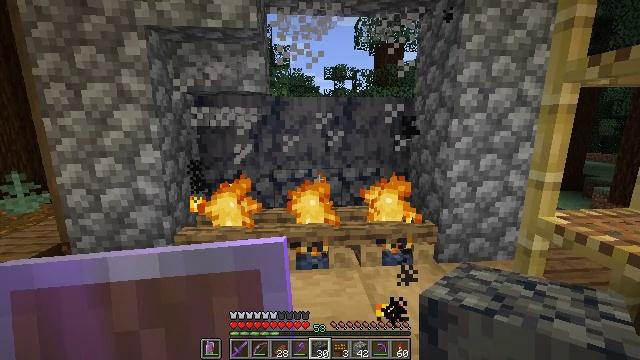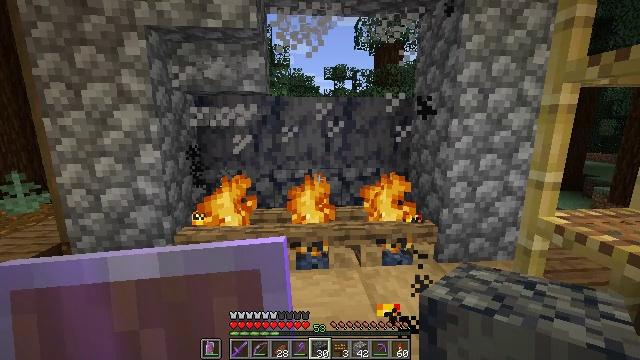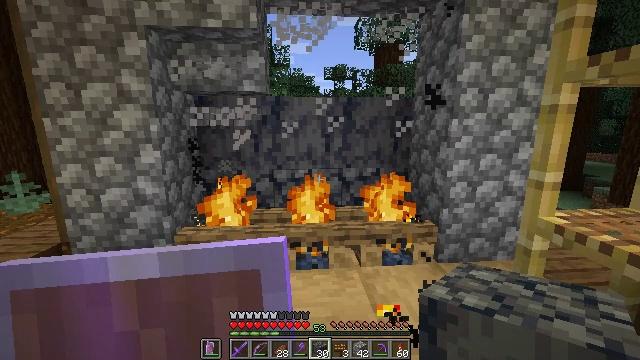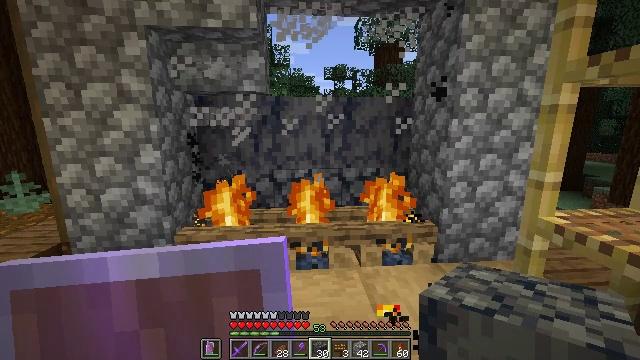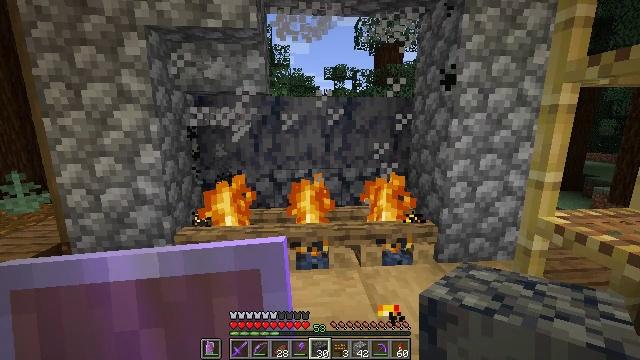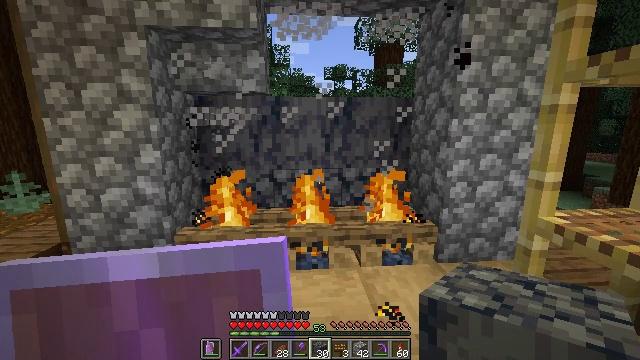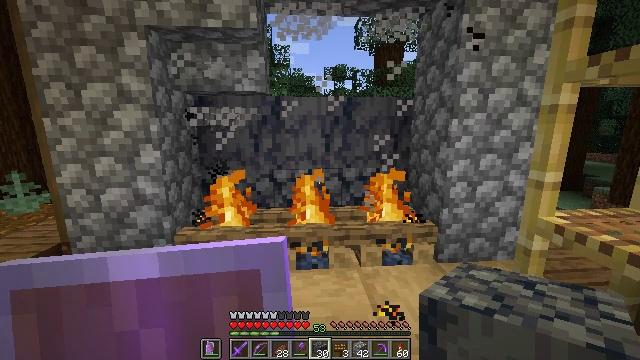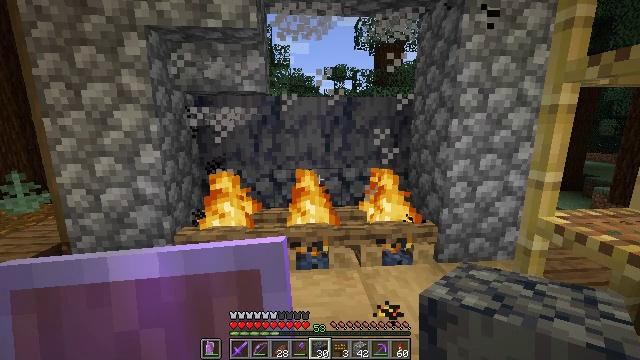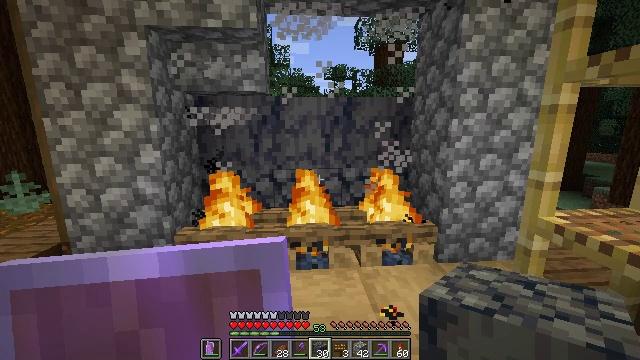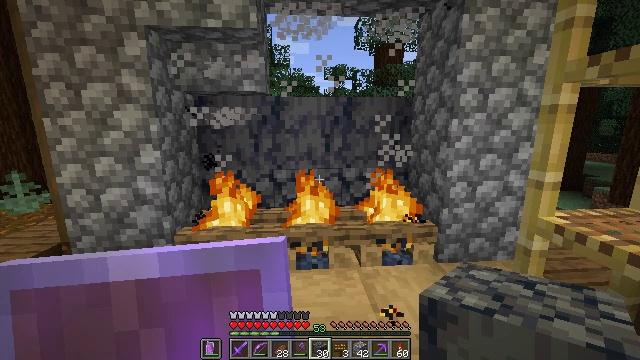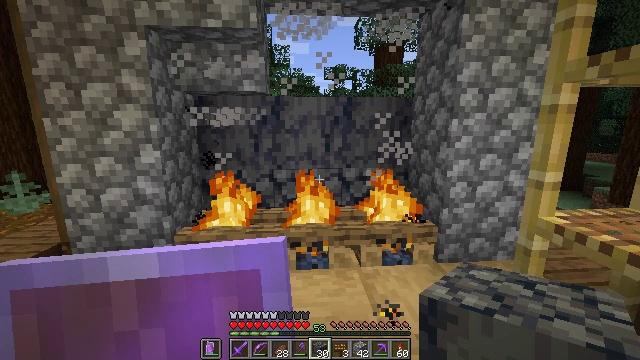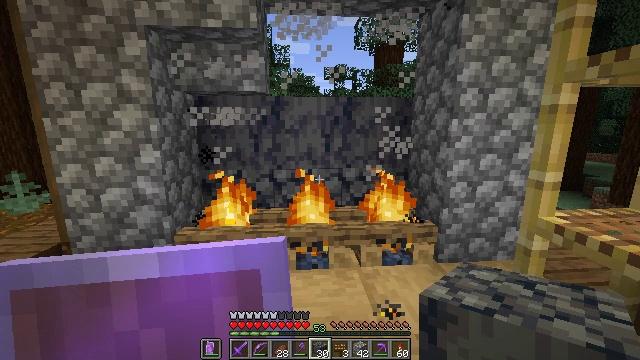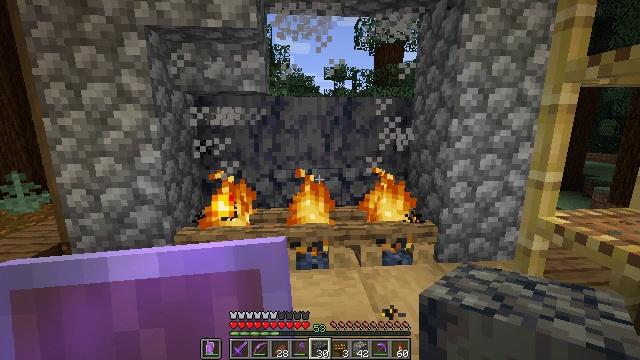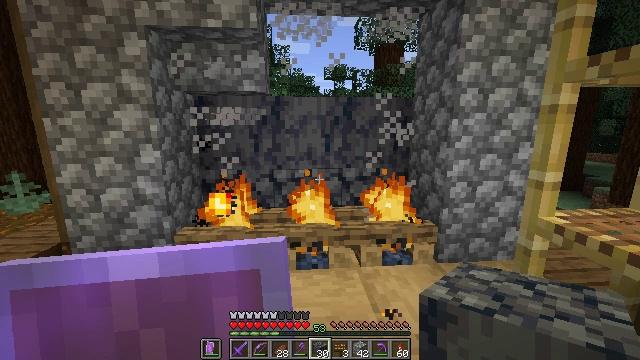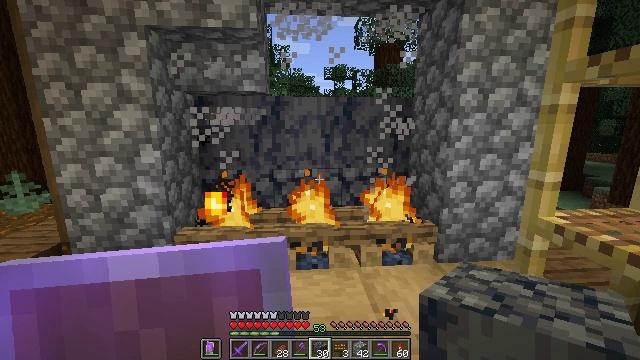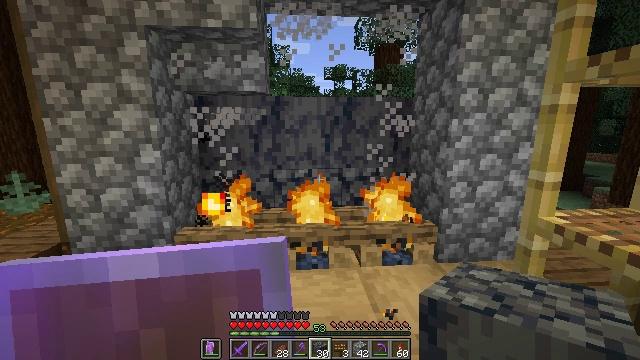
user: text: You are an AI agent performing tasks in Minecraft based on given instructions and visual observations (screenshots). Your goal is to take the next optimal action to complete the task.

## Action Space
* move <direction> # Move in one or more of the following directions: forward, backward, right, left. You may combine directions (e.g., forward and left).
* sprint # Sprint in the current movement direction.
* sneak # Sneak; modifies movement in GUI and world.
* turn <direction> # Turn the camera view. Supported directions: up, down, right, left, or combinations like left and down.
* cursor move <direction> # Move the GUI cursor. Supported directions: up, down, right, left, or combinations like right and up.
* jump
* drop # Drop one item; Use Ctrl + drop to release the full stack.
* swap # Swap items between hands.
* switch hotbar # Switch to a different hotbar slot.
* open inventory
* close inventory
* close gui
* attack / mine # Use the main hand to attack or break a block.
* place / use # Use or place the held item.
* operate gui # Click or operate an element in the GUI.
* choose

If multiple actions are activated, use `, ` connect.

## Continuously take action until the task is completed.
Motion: motion action
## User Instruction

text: Destroy the campfire carefully.
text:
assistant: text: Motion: no_op
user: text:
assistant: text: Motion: no_op
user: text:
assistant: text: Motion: no_op
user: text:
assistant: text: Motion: no_op
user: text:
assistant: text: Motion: no_op
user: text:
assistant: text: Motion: no_op
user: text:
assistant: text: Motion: no_op
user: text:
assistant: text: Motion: no_op
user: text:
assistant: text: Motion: no_op
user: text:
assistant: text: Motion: no_op
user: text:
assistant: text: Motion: no_op
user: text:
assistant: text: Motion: no_op
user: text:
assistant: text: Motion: no_op
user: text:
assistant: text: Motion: no_op
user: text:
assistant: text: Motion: no_op
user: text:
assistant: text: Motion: no_op
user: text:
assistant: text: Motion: no_op
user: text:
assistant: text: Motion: no_op
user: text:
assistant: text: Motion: no_op
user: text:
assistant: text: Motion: no_op
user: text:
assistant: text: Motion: no_op
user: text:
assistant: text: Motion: no_op
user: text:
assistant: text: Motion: no_op
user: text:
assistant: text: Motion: no_op
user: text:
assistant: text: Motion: no_op
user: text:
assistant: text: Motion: no_op
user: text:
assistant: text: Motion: no_op
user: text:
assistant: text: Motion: no_op
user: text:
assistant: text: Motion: no_op
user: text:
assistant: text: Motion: no_op